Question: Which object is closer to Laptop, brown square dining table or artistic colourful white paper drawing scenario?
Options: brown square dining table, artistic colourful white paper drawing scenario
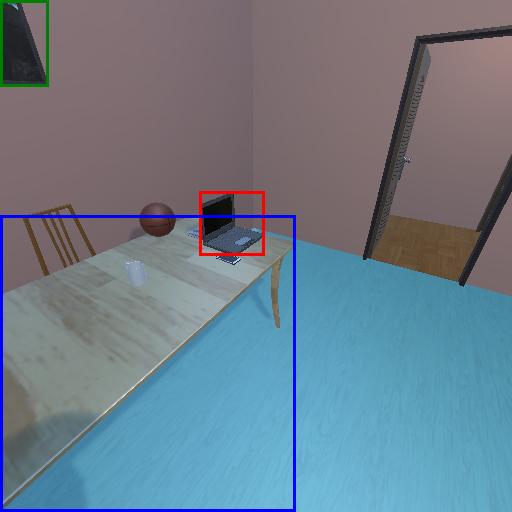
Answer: brown square dining table